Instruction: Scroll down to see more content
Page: traveler
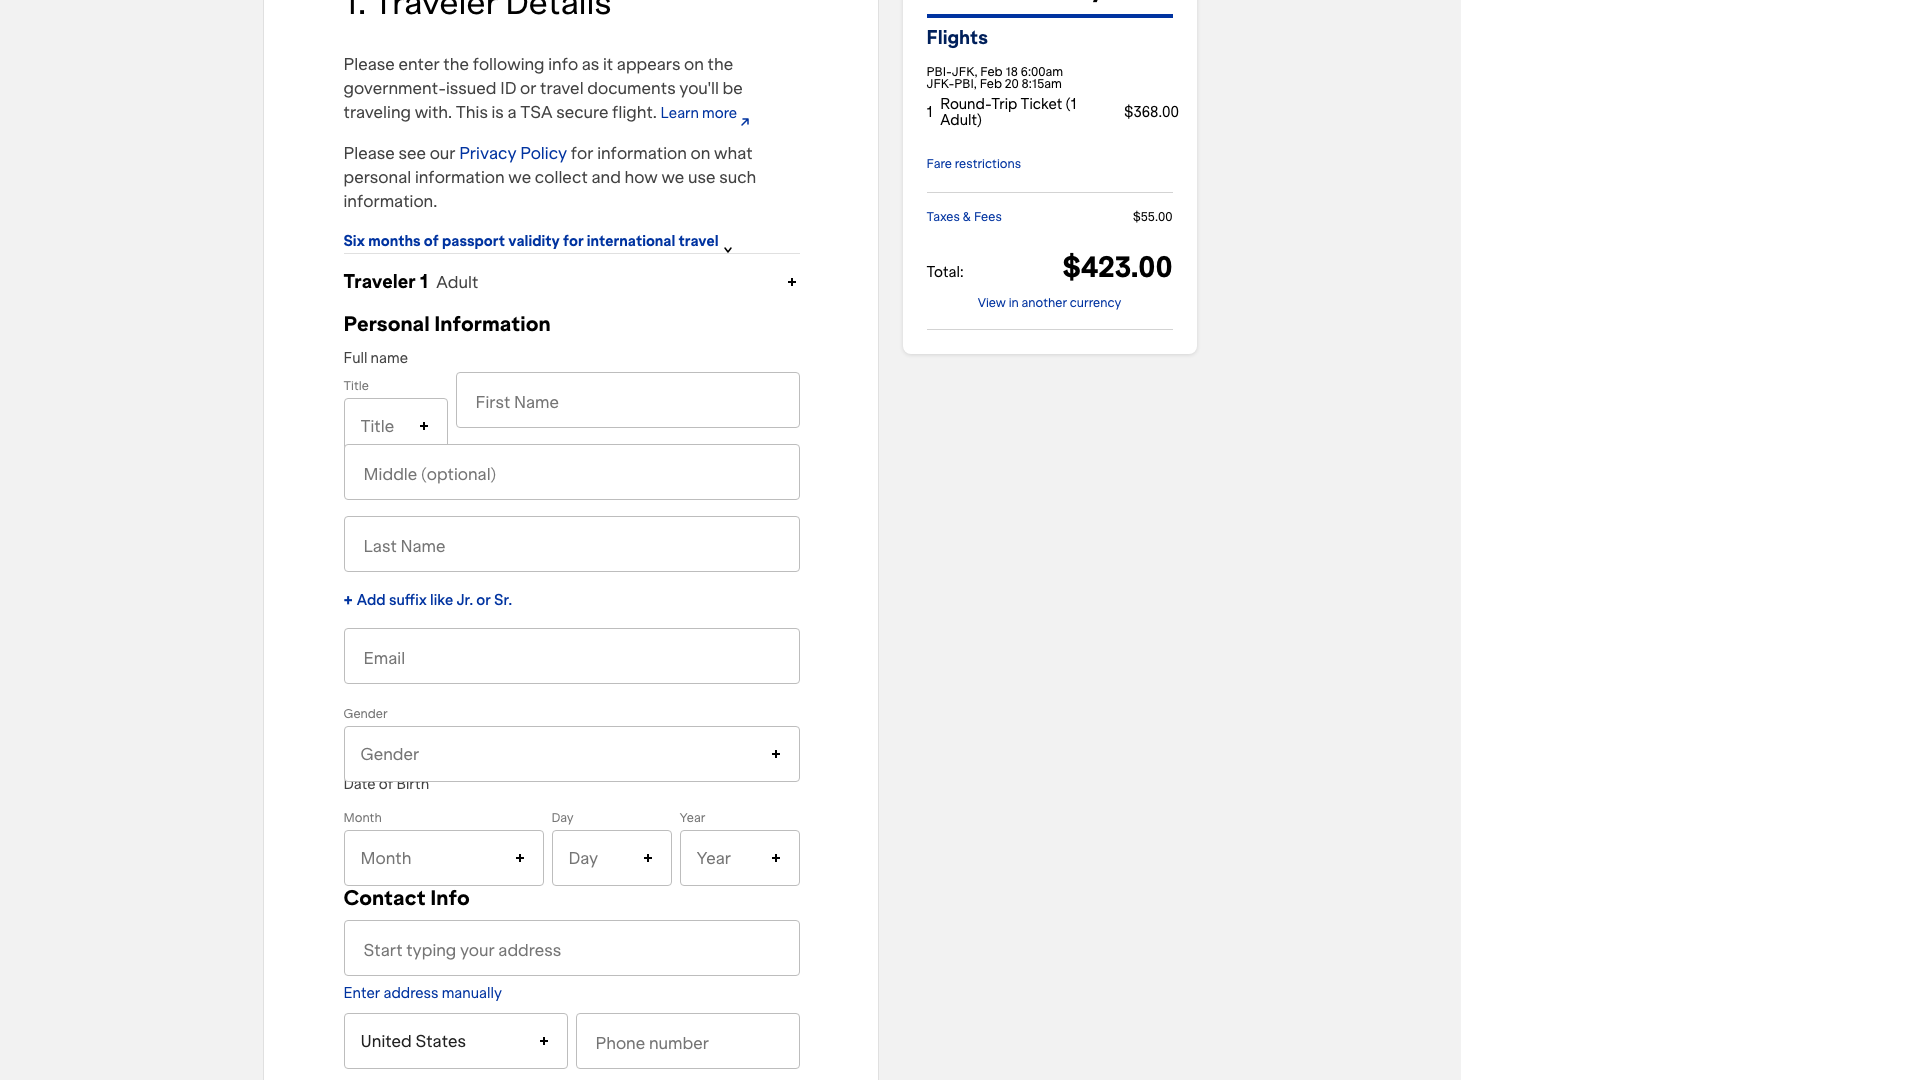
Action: scroll